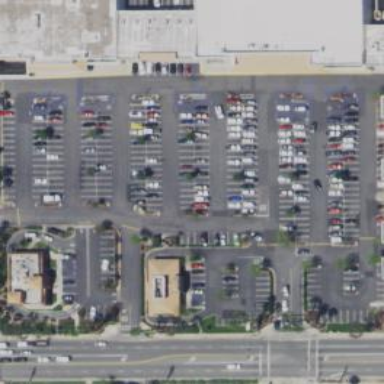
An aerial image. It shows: Retail area.